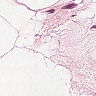
Metastatic tissue present: no